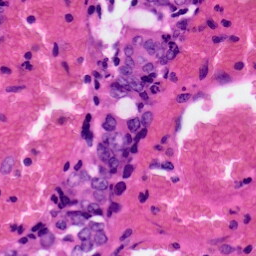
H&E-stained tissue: Colon